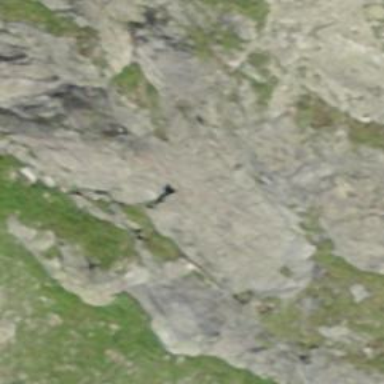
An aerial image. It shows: Natural cliff.